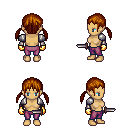
a pixel art fantasy rpg character, female body template, human, tanned skin, steel arm armor, magenta pants, brunette twin-tailed hairstyle, gold gloves, dagger, four views (front, back, left, right), 2x2 character sprite sheet, small pixel art, hard edges, no anti-aliasing